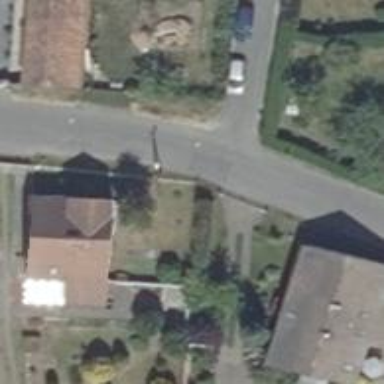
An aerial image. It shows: Smooth asphalt road in residential area.